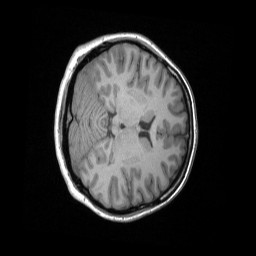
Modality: T1w
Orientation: axial
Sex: female